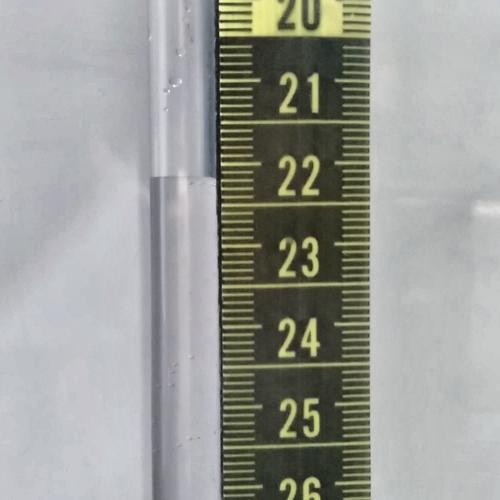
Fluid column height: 22.2 cm